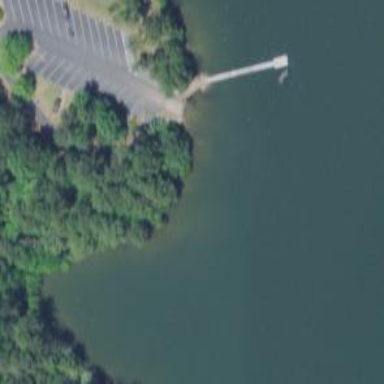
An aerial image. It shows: Slipway on leisure land.